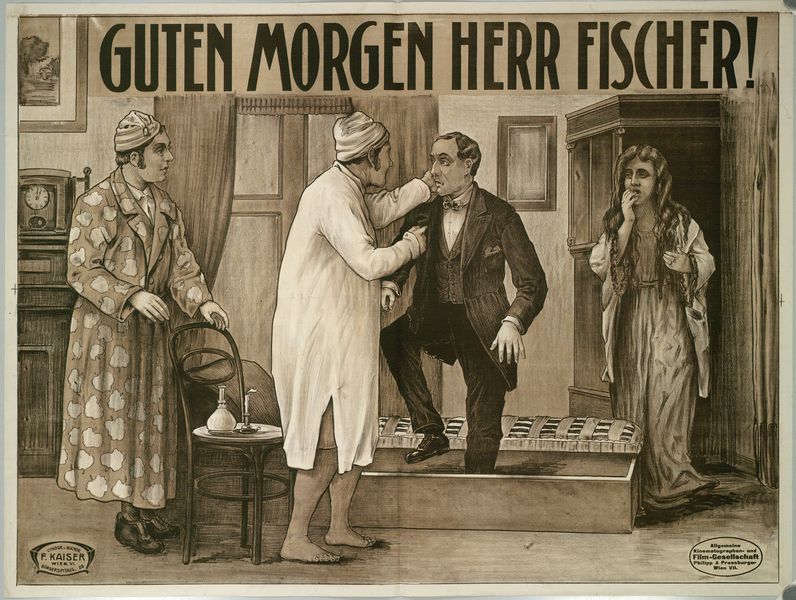
Titel: GUTEN MORGEN HERR FISCHER! Allgemeine Kinematographen- und Film-Gesellschaft Philipp & Pressburger, Wien VII.
Standort: Wien
Institution: Albertina, Wien
Schlagwörter: mann, schlaf, stadt, fenster, frau, glas, grau, kleid, lampe, männer, raum, schwarz, stuhl, tür, weiss, zeichnung, zimmer, hund, anzug, flasche, hemd, jacke, mütze, bild, herr, innenraum, möbel, spiegel, vorhang, morgen, haare, nachthemd, vase, schrift, schrank, sofa, schlafen, schuhe, fischer, monochrom, werbung, sepia, angst, kaiser, frack, kerze, uhr, bett, morgenmantel, deutsch, matratze, fliege, eingang, truhe, flamme, traum, druck, schwarzweiß, bürger, plakat, reklame, kiste, arzt, bademantel, thonet, sarg, krankheit, film, schlafrock, sorge, verwirrung, schreck, nachtgewand, morgenrock, schlafmütze, träume, rattan, schlafanzug, anzeige, beichtstuhl, nachtmütze, flige, schlafhaube, verwundert, mnner, radio, mützue, nachtlicht, 1930, 3 männer, guten, 1940, film-gesellschaft, guten morgen herr fischer!, guten morgen, kerzee, entsteigt kiste, guten morgen herr fischer, morgenmantell, herr fischer